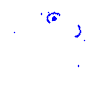
Particle: pion